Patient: sex M, age 52
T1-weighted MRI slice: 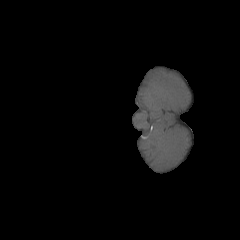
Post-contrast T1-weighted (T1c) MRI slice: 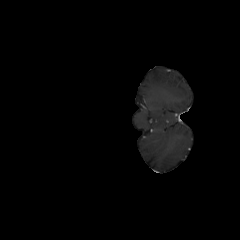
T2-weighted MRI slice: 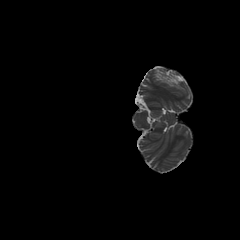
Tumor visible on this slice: no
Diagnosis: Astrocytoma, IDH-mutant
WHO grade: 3